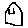
Label: house